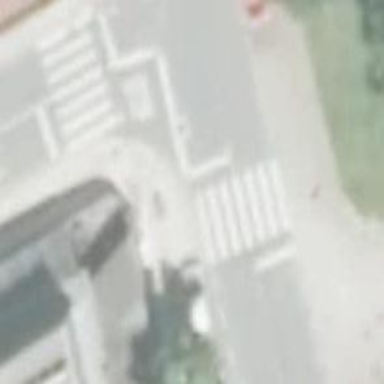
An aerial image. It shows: Marked crossing on the road.